Field crop: maize
Growth stage: 1
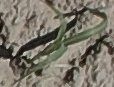
Species: sorghum